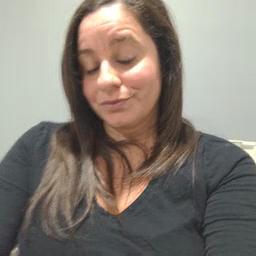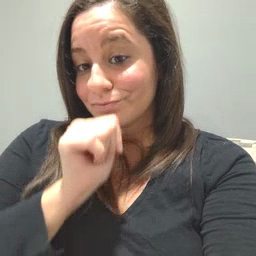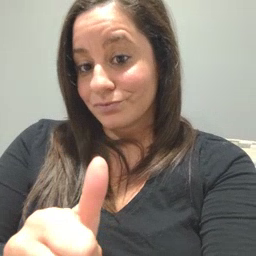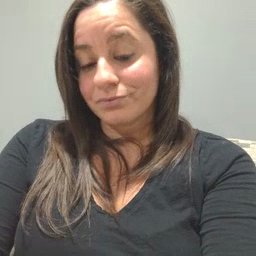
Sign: not